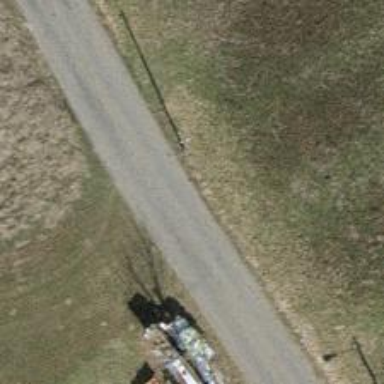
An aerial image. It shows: Straight power pole with straightforward line management.